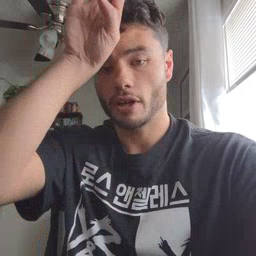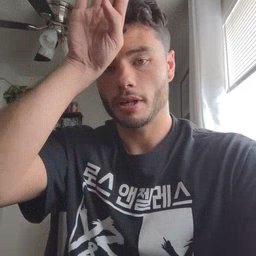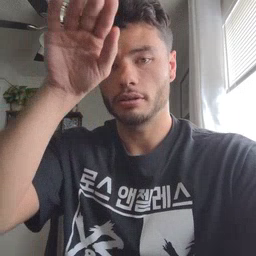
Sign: fireman